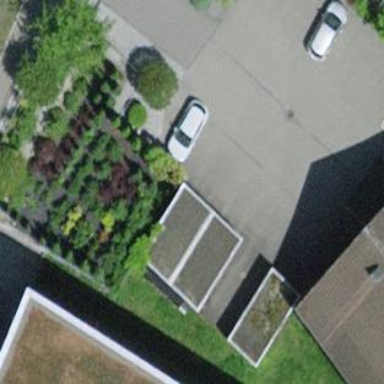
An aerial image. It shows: Group of garages.